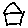
Label: house